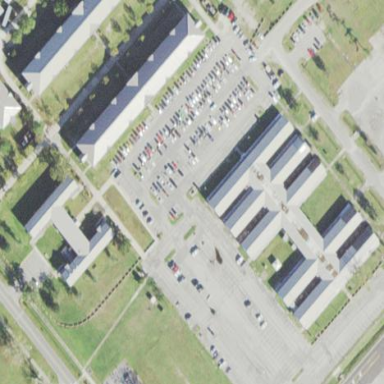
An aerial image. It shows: Military barracks building within military area.